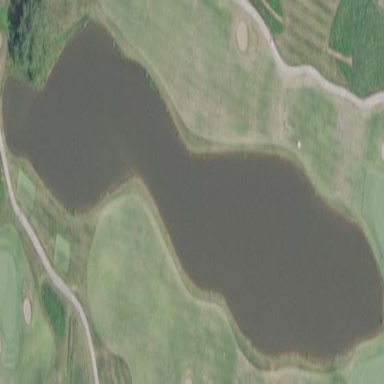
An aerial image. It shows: Scenic view of water hazard on golf course. The natural water feature adds beauty to the landscape.